Question: Is there a way to display stacked text in a QTextEdit? By stacked text, I mean fraction, or exponent

Is there a way to achieve this without table or html conversion?
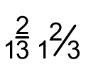
Answer: AFAIK, Qt is using Unicode, and <URL>.
However, I would indeed recommend switching to HTML.
You might also study the <URL> and subclass 'QTextEdit' as wanted